七年级 · 度量几何学
如图, 已知 $O$ 为直线 $A B$ 上一点, 将直角三角板 $M O N$ 的直角顶点放在点 $O$ 处, 若 $O C$ 是 $\angle M O B$ 的平分线, 则下列结论正确的是 ( $\quad$ )

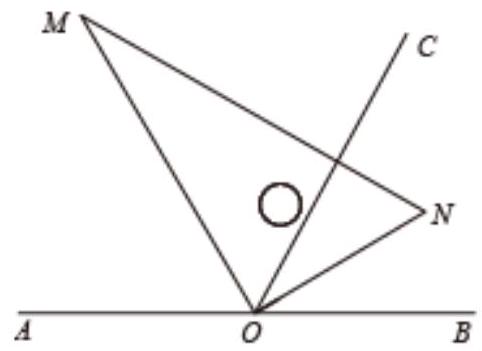
A. $\angle A O M=3 \angle N O C$
B. $\angle A O M=2 \angle N O C$
C. $2 \angle A O M=3 \angle N O C$
D. $3 \angle A O M=5 \angle N O C$
答案: B
解析: $\because \angle M O N=90^{\circ}$,

$$
\begin{gathered}
\therefore \angle A O M=90^{\circ}-\angle B O N, \\
\therefore 2 \angle B O N=180^{\circ}-2 \angle A O M,
\end{gathered}
$$

$\because O C$ 平分 $\angle B O M$,

$$
\begin{gathered}
\therefore \angle M O C=\angle B O C=\frac{1}{2} \angle M O B, \\
\therefore \angle A O M=180^{\circ}-2 \angle B O C=180^{\circ}-2 \angle B O N-2 \angle C O N, \\
\therefore \angle A O M=180^{\circ}-\left(180^{\circ}-2 \angle A O M\right)-2 \angle C O N, \\
\therefore \angle A O M=2 \angle C O N .
\end{gathered}
$$

故答案为: B